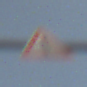
Verkehrszeichen: Gefahrenstelle
Umgebung: Outdoor, Nature
Tageszeit: SunriseSunset
Wetter: PartlyCloudy
Licht: Natural
Jahreszeit: NotSpecified
Kontrast: MediumContrast